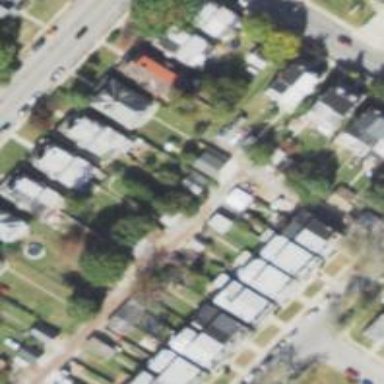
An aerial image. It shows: Alleyway designated as service road.